Question: I'm trying to get 'ggplot2' plot with reversed y-axis and x-axis on top. I used 'scale_y_reverse()' to get reversed y-axis but could not figured out how to put x-axis on the top rather than at bottom.
'''
dfn <- read.table(header=T, text='
supp dose length
OJ 0.5 13.23
OJ 1.0 22.70
OJ 2.0 26.06
VC 0.5 7.98
VC 1.0 16.77
VC 2.0 26.14
')
library(ggplot2)
p1 <- ggplot(data=dfn, aes(x=dose, y=length, group=supp, colour=supp)) + geom_line() + geom_point()
p1 <- p1 + scale_y_reverse()
print(p1)
'''

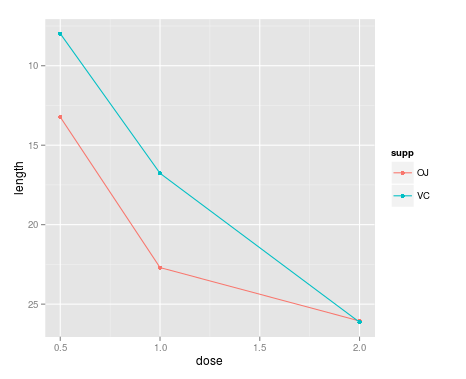
Answer: You need ggvis to do that:
'''
library(ggvis)
dfn %>% ggvis(~dose, ~length, fill= ~supp, stroke=~supp) %>% layer_lines(fillOpacity=0) %>%
scale_numeric('y', reverse=T) %>% add_axis('x',orient='top')
'''